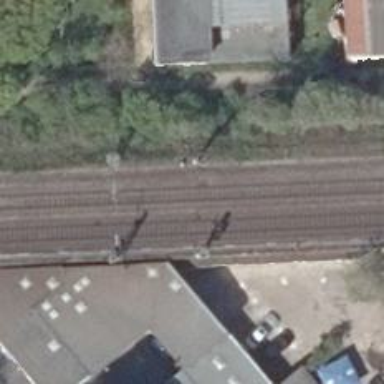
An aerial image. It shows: Railway signal.